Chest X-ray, AP view. Patient: 51 years old, sex M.
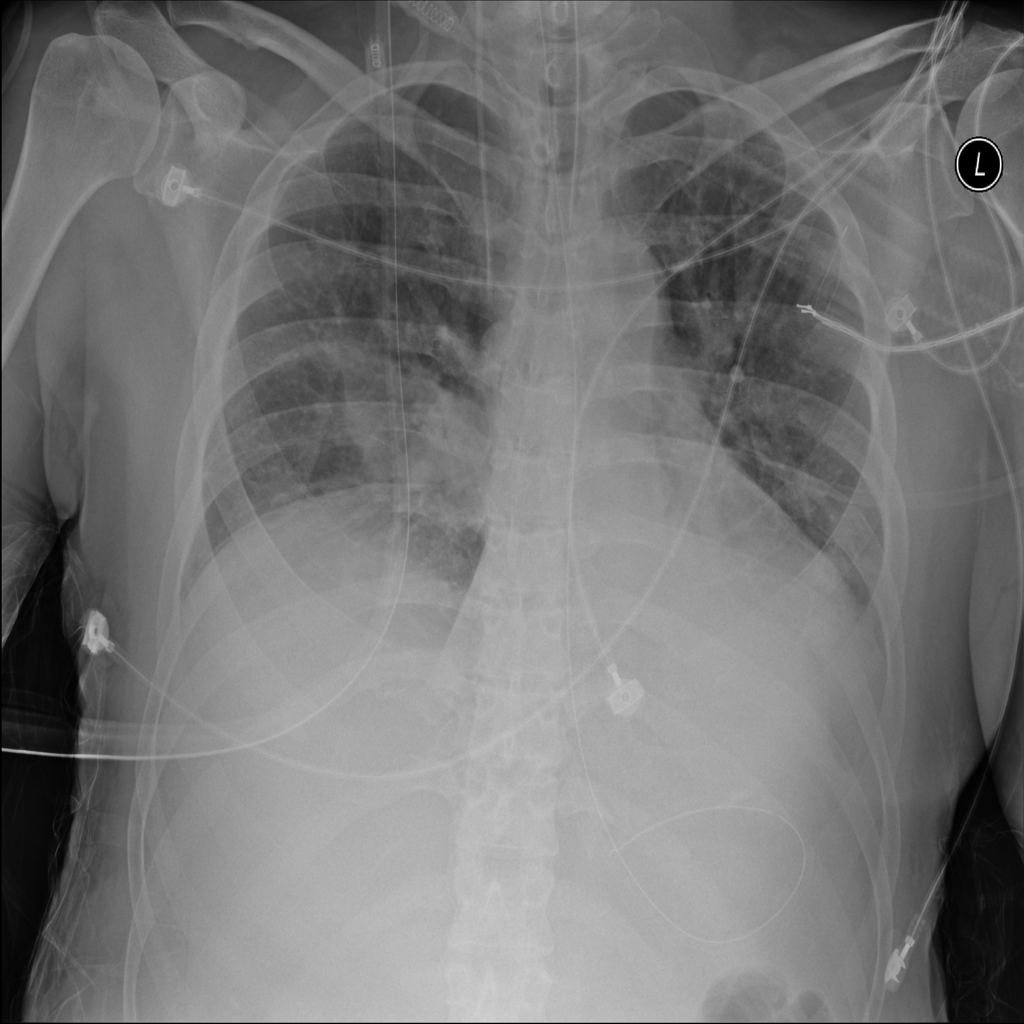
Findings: Atelectasis